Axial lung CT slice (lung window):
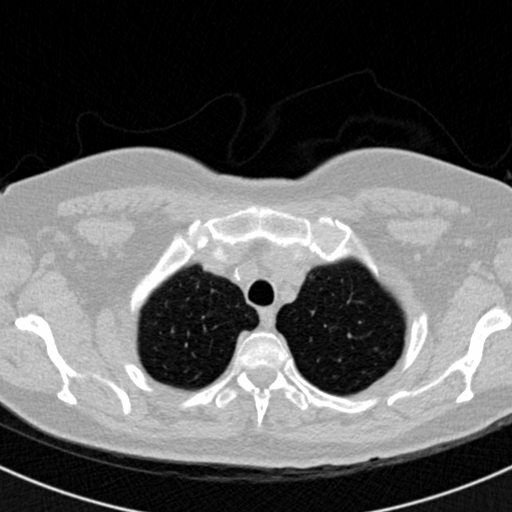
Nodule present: no